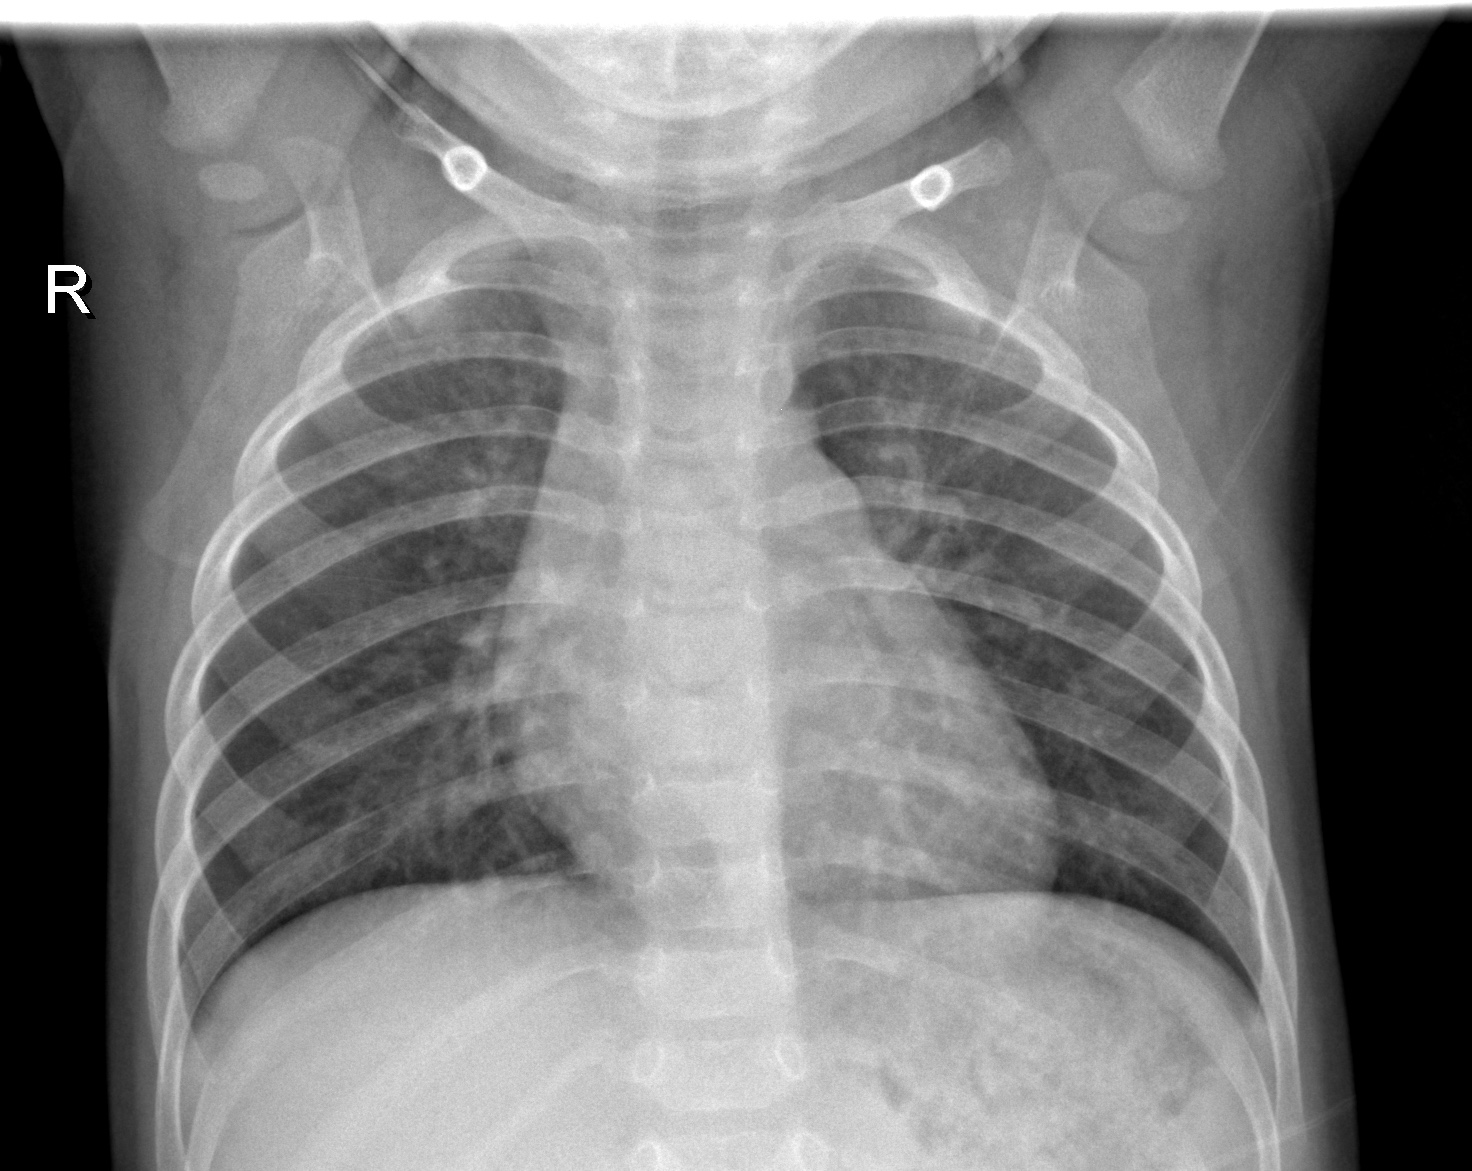
Diagnosis: NORMAL